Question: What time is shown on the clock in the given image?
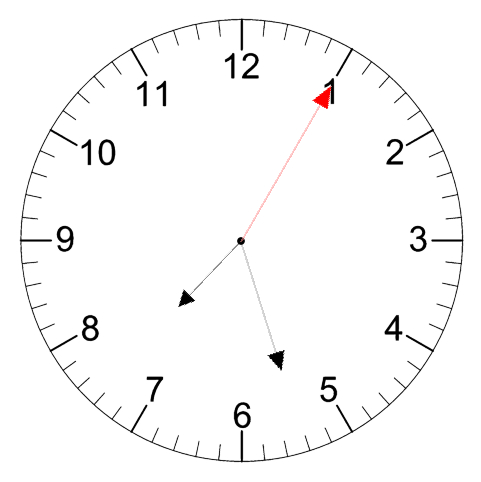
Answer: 07:27:05